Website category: university
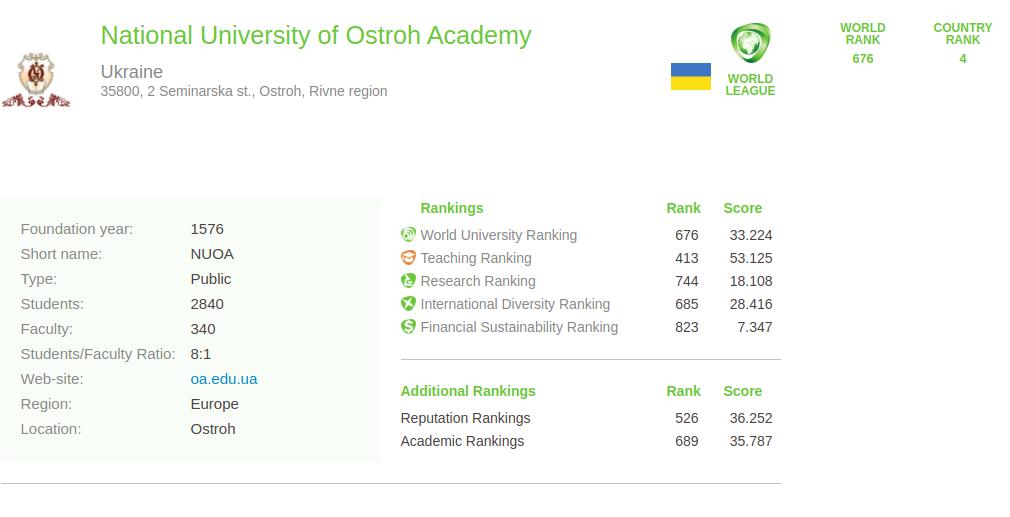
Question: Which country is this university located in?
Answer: Ukraine

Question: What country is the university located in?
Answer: Ukraine

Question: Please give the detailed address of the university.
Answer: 35800, 2 Seminarska st., Ostroh, Rivne region

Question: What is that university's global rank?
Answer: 676

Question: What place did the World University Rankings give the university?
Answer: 676

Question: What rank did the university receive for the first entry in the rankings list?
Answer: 676

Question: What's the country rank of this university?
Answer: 4

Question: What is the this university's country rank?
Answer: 4

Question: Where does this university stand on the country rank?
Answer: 4

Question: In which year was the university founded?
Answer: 1576

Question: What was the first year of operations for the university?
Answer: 1576

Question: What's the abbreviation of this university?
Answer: NUOA

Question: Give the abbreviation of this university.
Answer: NUOA

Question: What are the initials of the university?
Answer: NUOA

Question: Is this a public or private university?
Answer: Public

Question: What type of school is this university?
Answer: Public

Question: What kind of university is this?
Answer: Public

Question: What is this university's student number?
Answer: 2840

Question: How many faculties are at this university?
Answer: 340

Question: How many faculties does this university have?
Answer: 340

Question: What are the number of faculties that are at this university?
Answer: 340

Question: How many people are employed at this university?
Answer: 340

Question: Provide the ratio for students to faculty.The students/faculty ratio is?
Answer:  8 : 1

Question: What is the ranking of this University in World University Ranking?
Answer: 676

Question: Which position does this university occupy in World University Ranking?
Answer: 676

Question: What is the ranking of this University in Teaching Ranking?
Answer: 413

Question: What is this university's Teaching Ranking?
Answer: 413

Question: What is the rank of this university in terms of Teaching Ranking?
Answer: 413

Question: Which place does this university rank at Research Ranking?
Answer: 744

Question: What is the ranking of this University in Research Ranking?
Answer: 744

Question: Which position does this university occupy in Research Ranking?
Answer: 744

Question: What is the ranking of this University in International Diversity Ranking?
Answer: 685

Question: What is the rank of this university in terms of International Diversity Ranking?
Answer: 685

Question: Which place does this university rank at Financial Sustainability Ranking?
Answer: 823

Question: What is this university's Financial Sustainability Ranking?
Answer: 823

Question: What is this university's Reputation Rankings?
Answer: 526

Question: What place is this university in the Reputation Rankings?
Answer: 526

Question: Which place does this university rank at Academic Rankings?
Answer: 689

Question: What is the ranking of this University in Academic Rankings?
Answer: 689

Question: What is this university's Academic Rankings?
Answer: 689

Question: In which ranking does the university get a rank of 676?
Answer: World University Ranking

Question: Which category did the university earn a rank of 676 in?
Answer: World University Ranking

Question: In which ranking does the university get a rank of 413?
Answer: Teaching Ranking

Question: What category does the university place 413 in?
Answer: Teaching Ranking

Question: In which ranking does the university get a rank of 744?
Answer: Research Ranking

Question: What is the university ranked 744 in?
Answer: Research Ranking

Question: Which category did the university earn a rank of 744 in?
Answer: Research Ranking

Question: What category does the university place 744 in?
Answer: Research Ranking

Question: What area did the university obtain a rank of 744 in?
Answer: Research Ranking

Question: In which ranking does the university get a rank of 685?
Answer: International Diversity Ranking

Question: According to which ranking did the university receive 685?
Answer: International Diversity Ranking

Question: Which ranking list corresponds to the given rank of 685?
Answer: International Diversity Ranking

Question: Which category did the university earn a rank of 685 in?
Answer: International Diversity Ranking

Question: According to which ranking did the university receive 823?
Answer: Financial Sustainability Ranking

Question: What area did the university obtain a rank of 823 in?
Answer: Financial Sustainability Ranking

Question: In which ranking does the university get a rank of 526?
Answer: Reputation Rankings

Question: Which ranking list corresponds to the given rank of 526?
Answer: Reputation Rankings

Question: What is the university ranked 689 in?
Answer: Academic Rankings

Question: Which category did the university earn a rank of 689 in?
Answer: Academic Rankings

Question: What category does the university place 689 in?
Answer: Academic Rankings

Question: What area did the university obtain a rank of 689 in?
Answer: Academic Rankings

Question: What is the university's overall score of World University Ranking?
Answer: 33.224

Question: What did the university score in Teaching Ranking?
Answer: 53.125

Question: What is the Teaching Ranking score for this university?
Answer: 53.125